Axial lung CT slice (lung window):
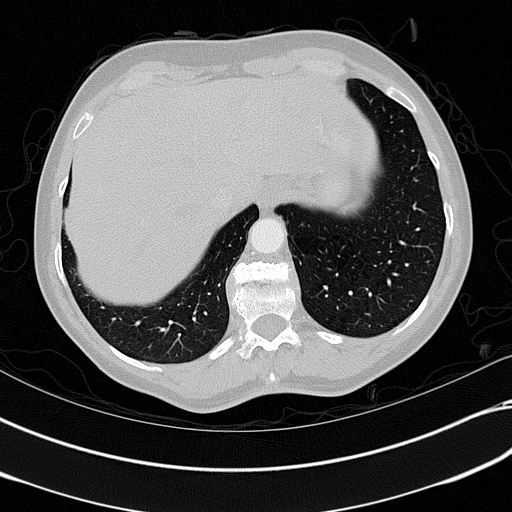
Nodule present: no